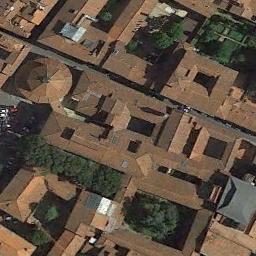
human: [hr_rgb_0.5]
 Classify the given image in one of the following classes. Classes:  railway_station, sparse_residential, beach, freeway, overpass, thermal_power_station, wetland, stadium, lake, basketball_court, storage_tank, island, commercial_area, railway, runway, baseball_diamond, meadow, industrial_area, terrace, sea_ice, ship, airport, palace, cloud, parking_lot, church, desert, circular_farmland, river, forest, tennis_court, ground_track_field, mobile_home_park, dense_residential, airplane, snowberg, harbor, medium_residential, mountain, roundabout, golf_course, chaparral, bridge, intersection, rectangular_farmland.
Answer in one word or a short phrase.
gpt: church